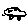
Label: car